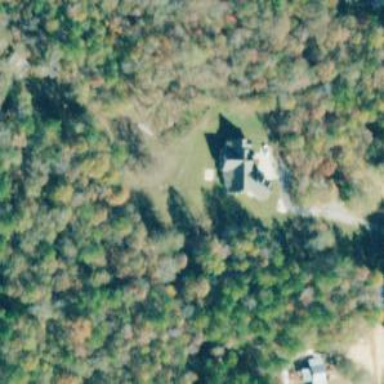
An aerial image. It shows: Simple and straightforward house.